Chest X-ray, PA view. Patient: 66 years old, sex F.
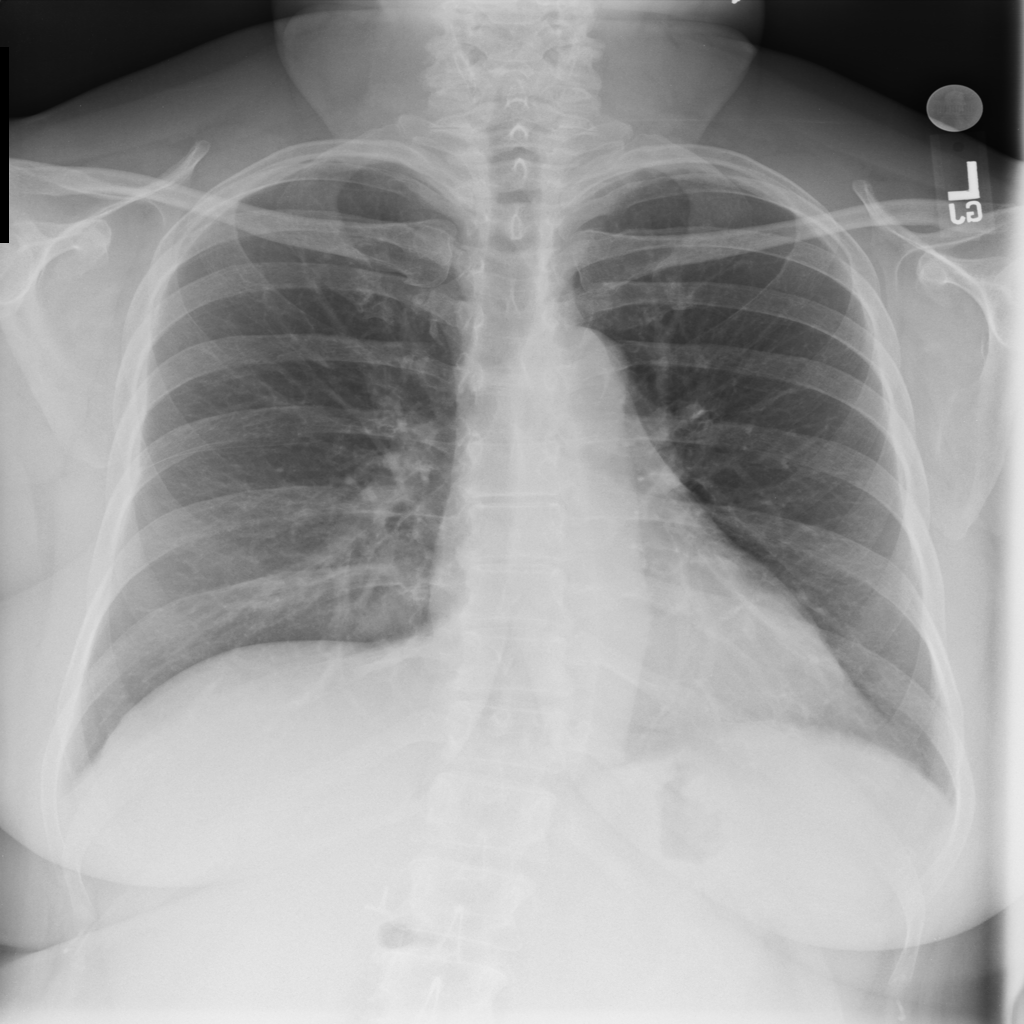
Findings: No Finding